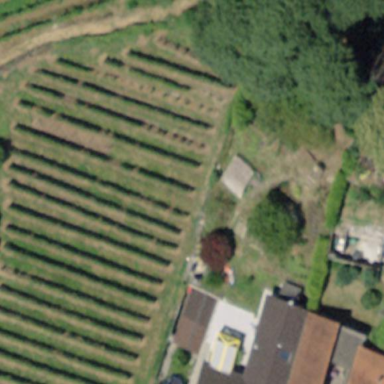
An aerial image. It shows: Vineyard.